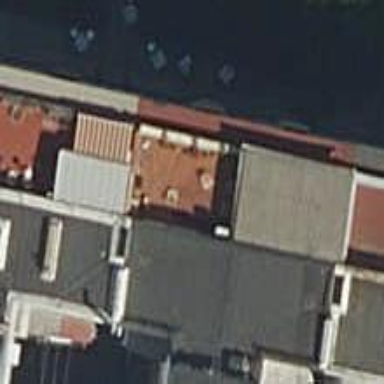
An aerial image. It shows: Bar.